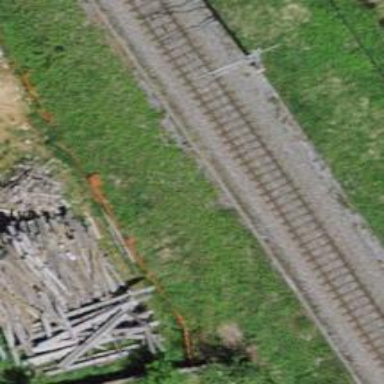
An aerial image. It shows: Single railway track with electrification through contact line.